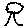
Label: tree